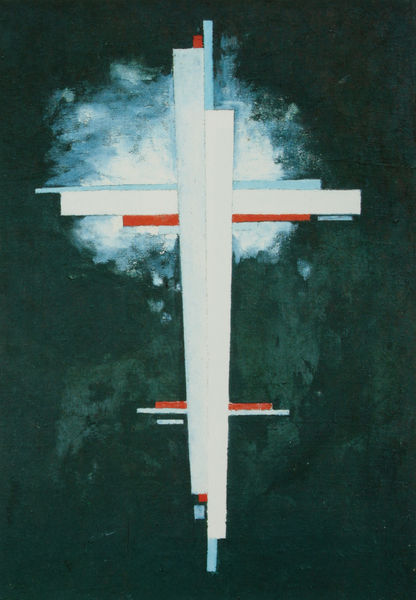
Titel: UNOVIS-Komposition
Künstler: Ilja Tschaschnik
Standort: Moskau
Institution: Tretjakow-Galerie
Schlagwörter: blau, dunkel, gemälde, himmel, wasser, weiß, wolken, grün, komposition, kubismus, grau, hell, hintergrund, licht, orange, schwarz, rot, schnee, wolke, hochformat, öl, kirche, pastos, rauch, figur, fransen, kontrast, hellblau, ruhe, zwei, moderne, russland, abstrakt, flächen, modern, farbe, formen, nebel, linien, figuren, ölgemälde, balken, bretter, ölfarbe, striche, abstraktion, leuchten, oben, rechtecke, wei, eckig, kreuz, rechteck, linie, schweben, kreuzung, farbfläche, form, strich, strahl, quer, fleck, senkrecht, quadrate, geometrisch, zacken, schein, fisch, kreuze, graugrün, verwischt, nähe, christlich, fleckig, waagerecht, hoffnung, geometrie, quadrat, viereck, vierecke, doppelt, christentum, installation, längs, schutz, konstruktivismus, kubisch, barren, kreut, kantig, keil, wischen, flugzeug, orthodox, energie, spirituell, strukturen, triche, suprematismus, abstract, vordergurnd, doppelkreuz, querstäbe, 20. jahrhundert, sc, farbbalken, doppeltes kreuz